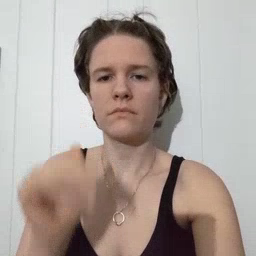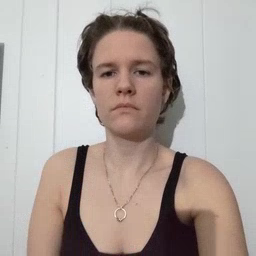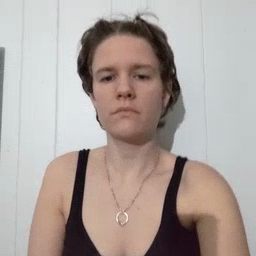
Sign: bye